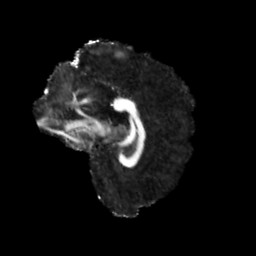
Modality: FA
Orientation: sagittal
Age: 29
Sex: female
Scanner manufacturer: siemens
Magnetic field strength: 3 T
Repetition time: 3.23 s
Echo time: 0.0892 s